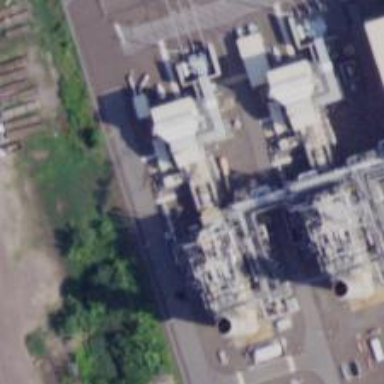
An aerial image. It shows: Gas-powered generator. It is gas turbine type generator.